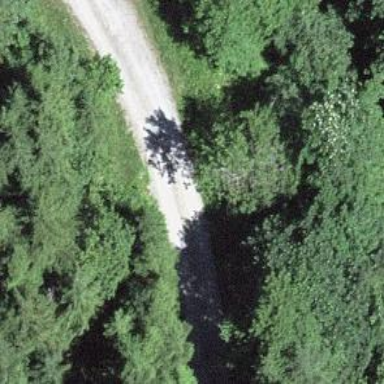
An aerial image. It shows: Wayside cross with historic significance.